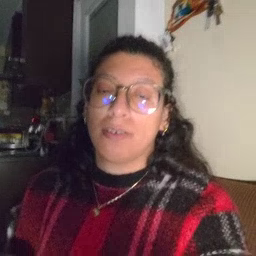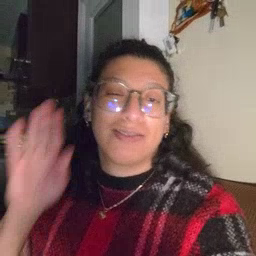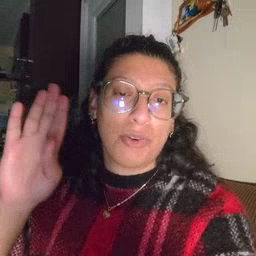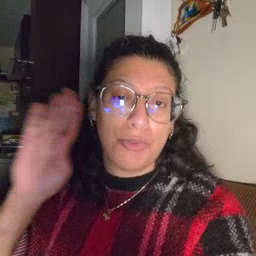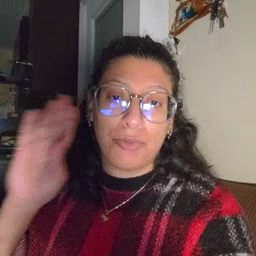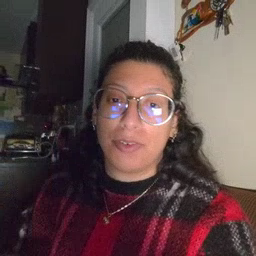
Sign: dog